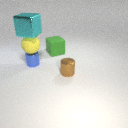
small blue metal cylinder behind small brown metal cylinder